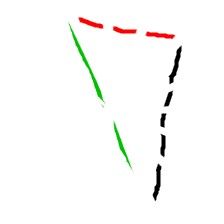
Shape: triangle